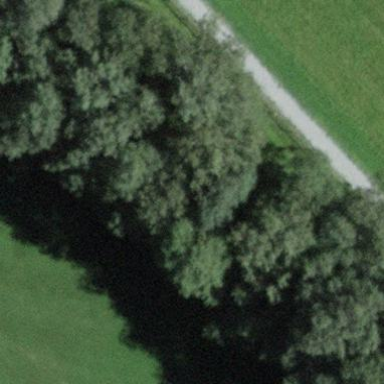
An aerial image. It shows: Forest area.